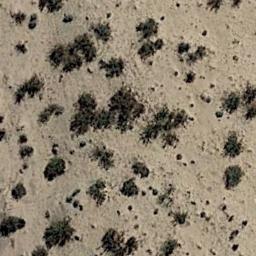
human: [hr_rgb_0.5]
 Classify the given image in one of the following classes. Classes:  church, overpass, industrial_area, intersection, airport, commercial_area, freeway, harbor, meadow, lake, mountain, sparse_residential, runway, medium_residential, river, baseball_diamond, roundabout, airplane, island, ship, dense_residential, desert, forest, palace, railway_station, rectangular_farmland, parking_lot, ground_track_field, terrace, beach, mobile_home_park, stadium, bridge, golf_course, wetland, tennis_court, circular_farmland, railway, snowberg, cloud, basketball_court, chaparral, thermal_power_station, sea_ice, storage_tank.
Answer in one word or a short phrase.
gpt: chaparral